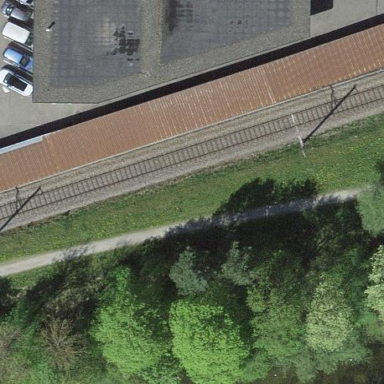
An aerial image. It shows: View of roof of building.